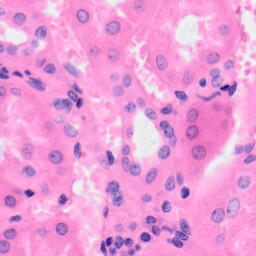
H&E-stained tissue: Kidney